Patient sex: M
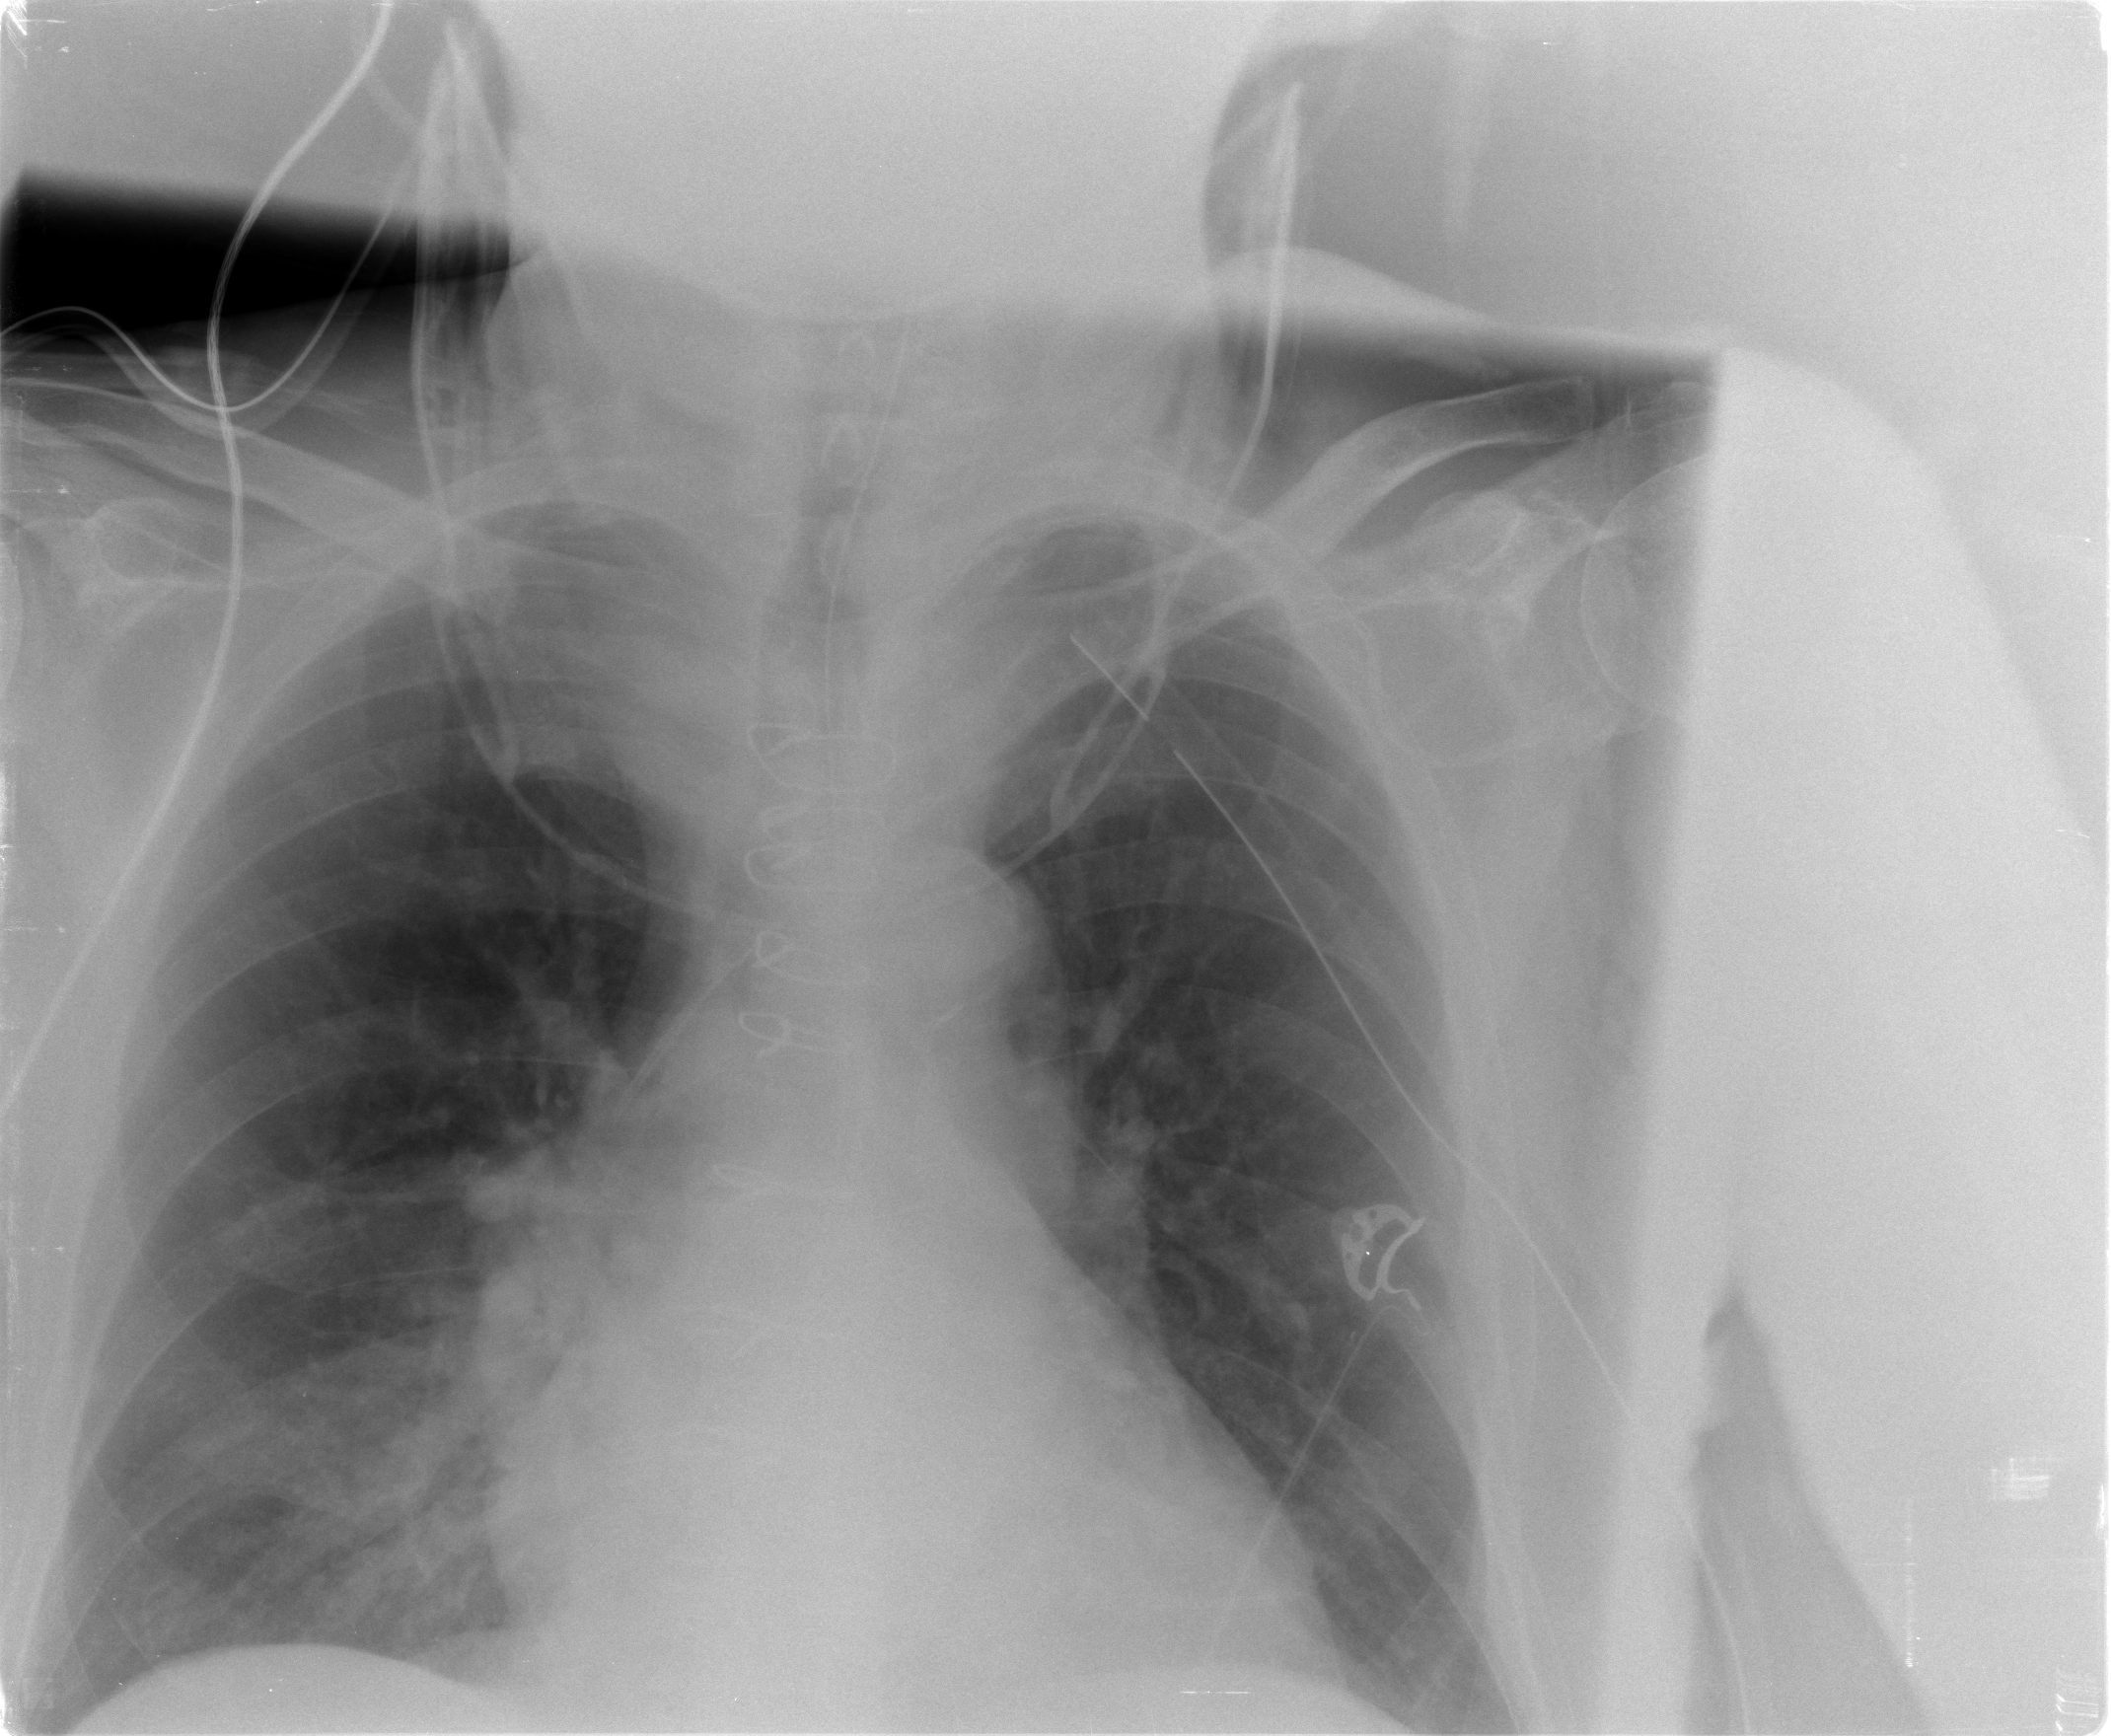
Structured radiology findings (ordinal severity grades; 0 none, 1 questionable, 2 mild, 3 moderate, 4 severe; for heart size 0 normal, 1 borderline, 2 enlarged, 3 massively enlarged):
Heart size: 0
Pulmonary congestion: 0
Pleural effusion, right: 0
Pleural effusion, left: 2
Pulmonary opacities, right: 0
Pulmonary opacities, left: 0
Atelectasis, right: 0
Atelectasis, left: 0